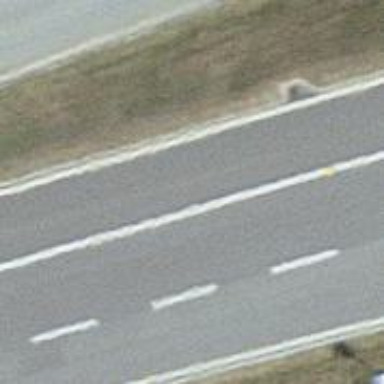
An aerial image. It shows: Asphalt motorway of trunk classification.